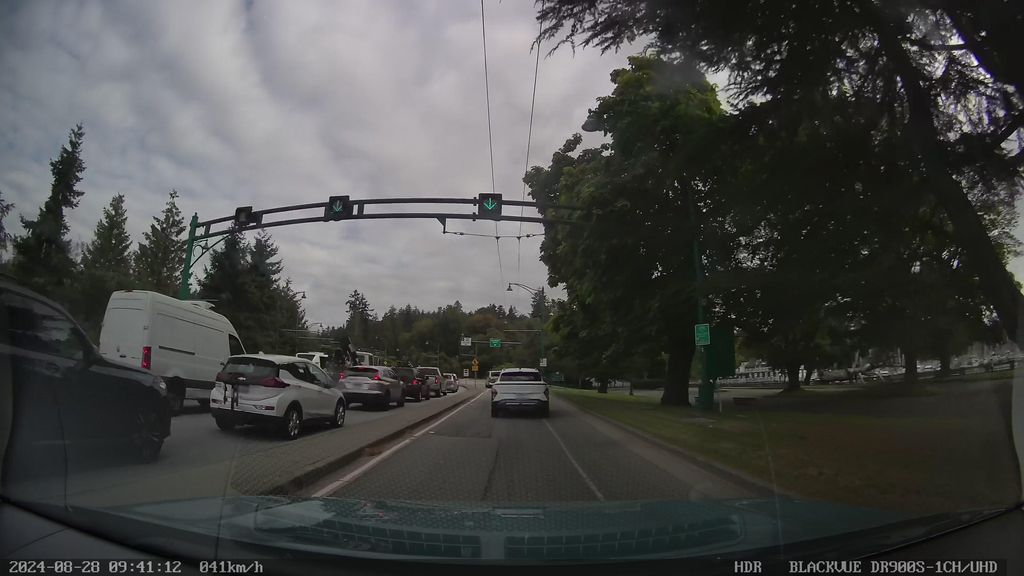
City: vancouver